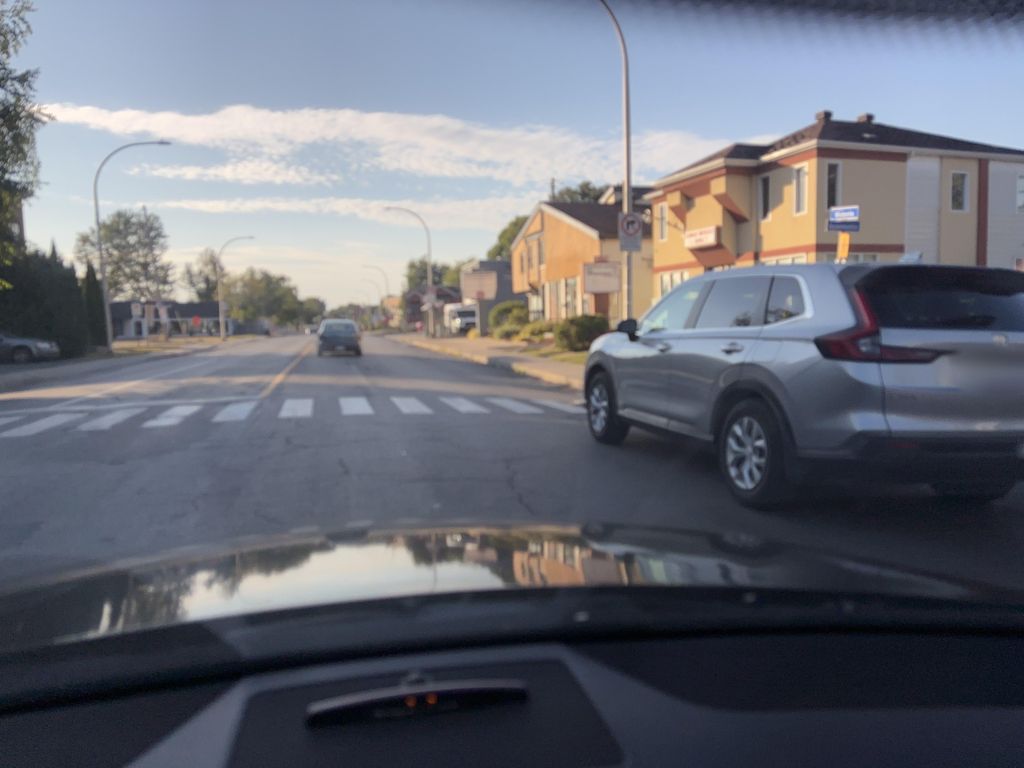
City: montreal